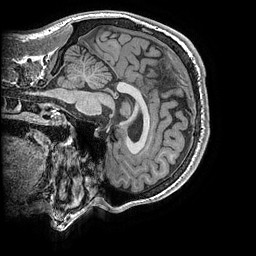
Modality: T1w
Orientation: sagittal
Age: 25
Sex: male
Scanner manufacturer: ge
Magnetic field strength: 3 T
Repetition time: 0.008184 s
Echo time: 0.003192 s